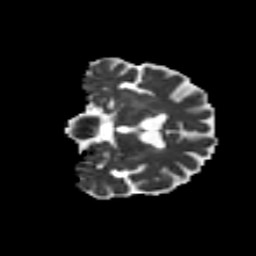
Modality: MD
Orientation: coronal
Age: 65
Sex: male
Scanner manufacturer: siemens
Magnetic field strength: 3 T
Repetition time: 8.6 s
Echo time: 0.095 s